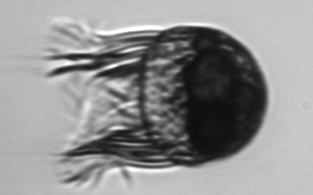
Label: Pelagostrobilidium